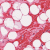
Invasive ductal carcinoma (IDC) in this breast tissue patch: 0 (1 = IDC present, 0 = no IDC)